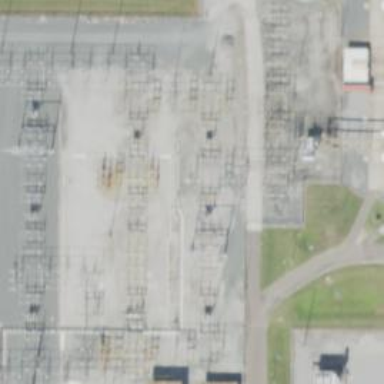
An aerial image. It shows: Switch used for power control.